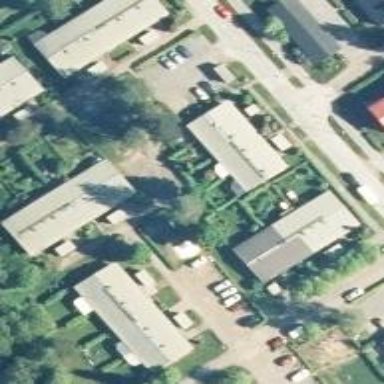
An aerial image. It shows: Alleyway designated as service road.